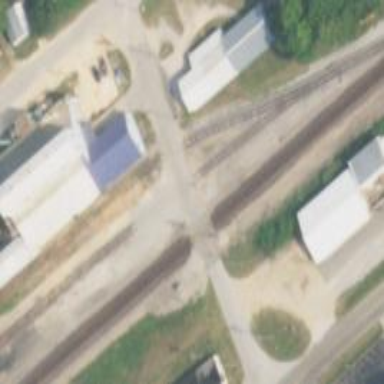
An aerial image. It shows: Rail spur service.